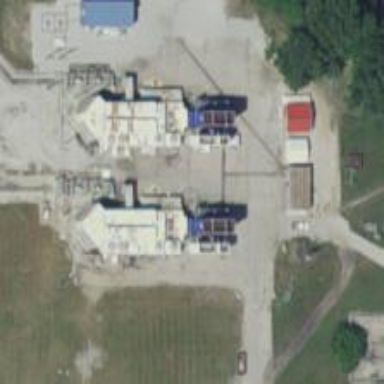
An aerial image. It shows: Gas turbine generator powered by gas.